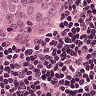
Metastatic tissue present: yes